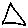
Label: triangle